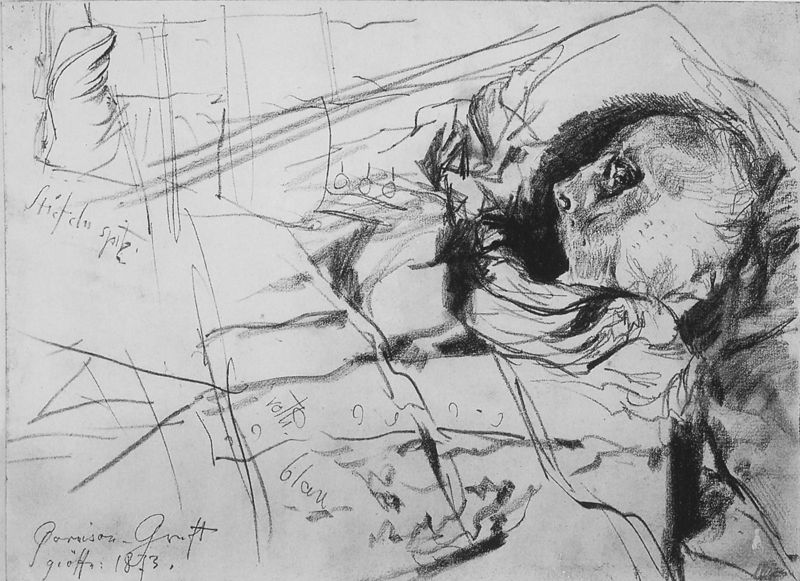
Titel: Totenschädel und Stiefel
Künstler: Adolph Menzel
Institution: Berlin, Staatliche Museen, Kupferstichkabinett
Schlagwörter: blau, fuß, grau, schwarz, skizze, weiss, alt, gesicht, leiche, schädel, tod, signatur, auge, kind, knopf, schrift, abstrakt, linien, spitz, datum, bett, liegend, greis, kohle, schraffur, bleistift, stiefel, entwurf, gestorben, zeichnen, sterben, leid, plan, rötel, grundriss, kritzelei, 1873, kritzerei